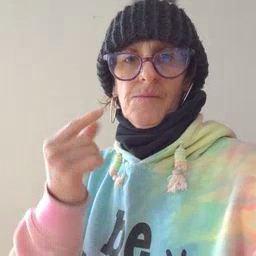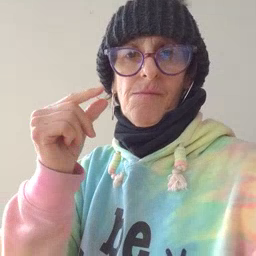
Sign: green